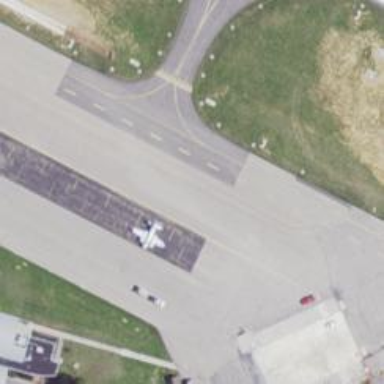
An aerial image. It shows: Image of taxiway at airport.